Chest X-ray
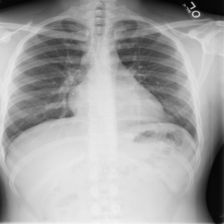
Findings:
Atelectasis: negative
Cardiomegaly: negative
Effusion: negative
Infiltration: negative
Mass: negative
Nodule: negative
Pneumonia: negative
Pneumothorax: negative
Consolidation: negative
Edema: negative
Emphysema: negative
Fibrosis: negative
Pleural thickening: negative
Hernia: negative